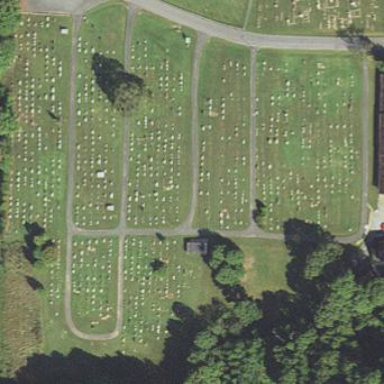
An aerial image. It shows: Cemetery.